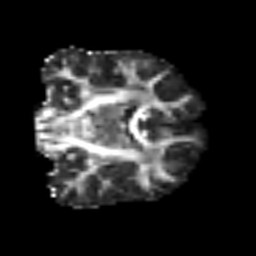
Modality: FA
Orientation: coronal
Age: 62
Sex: male
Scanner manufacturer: siemens
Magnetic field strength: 3 T
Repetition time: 6.1 s
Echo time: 0.101 s